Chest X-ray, PA view. Patient: 32 years old, sex M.
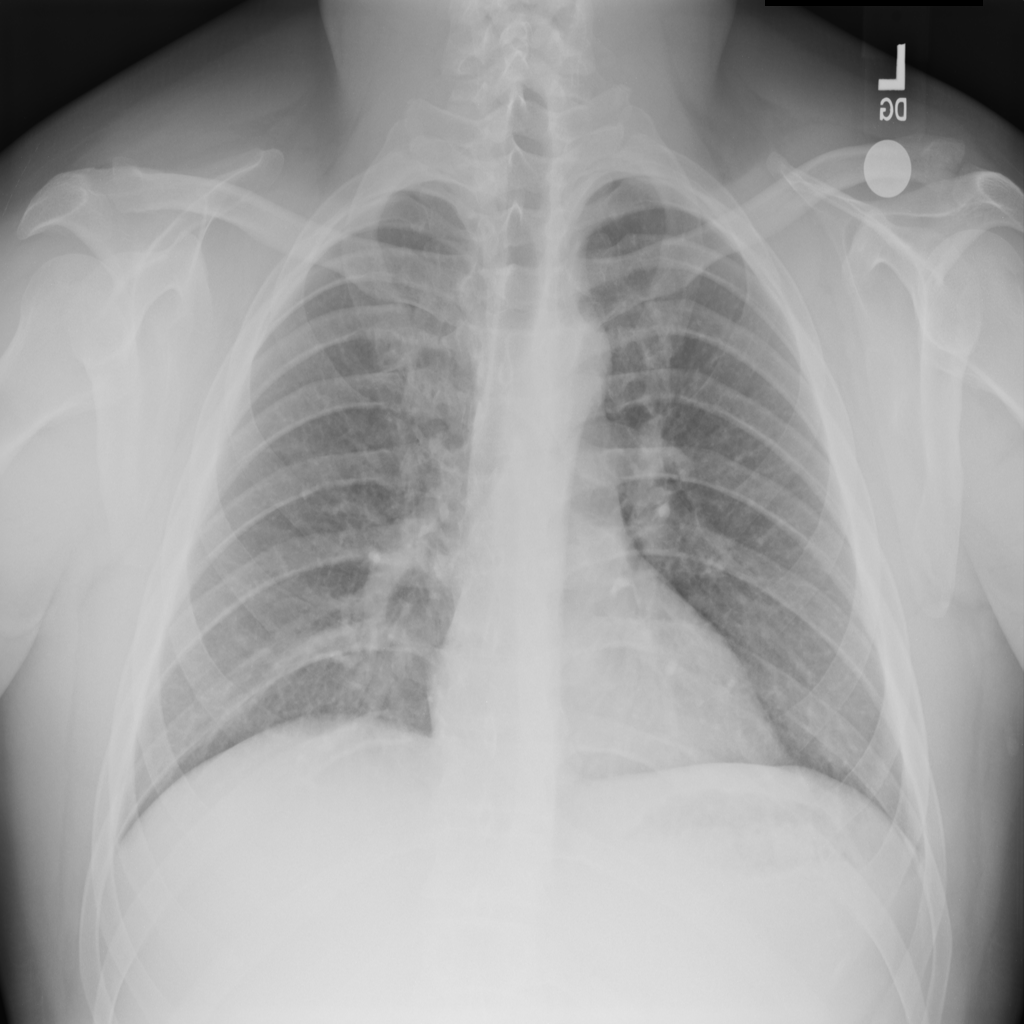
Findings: Infiltration